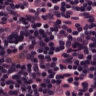
Metastatic tissue present: no